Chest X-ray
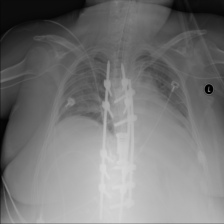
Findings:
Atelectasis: negative
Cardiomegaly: negative
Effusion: negative
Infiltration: positive
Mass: negative
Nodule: negative
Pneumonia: negative
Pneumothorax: negative
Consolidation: negative
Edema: negative
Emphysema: negative
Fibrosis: negative
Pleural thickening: negative
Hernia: negative